Question: I've a query to find all the notes for a lead in sugarcrm. As per the screenshot a lead have 3 or 4 notes.
I would like to concatenate all the notes in a single row (name column) based on lead's ID.
My query is,
---
'''
SELECT l.first_name, l.last_name, l.id, n.name, n.description
FROM
leads AS l inner join notes as n on l.id = n.parent_id
where l.deleted = 0
and n.deleted = 0
and l.id='104c4b25-adab-32f3-16ee-50d098a5dd5d'
'''
---

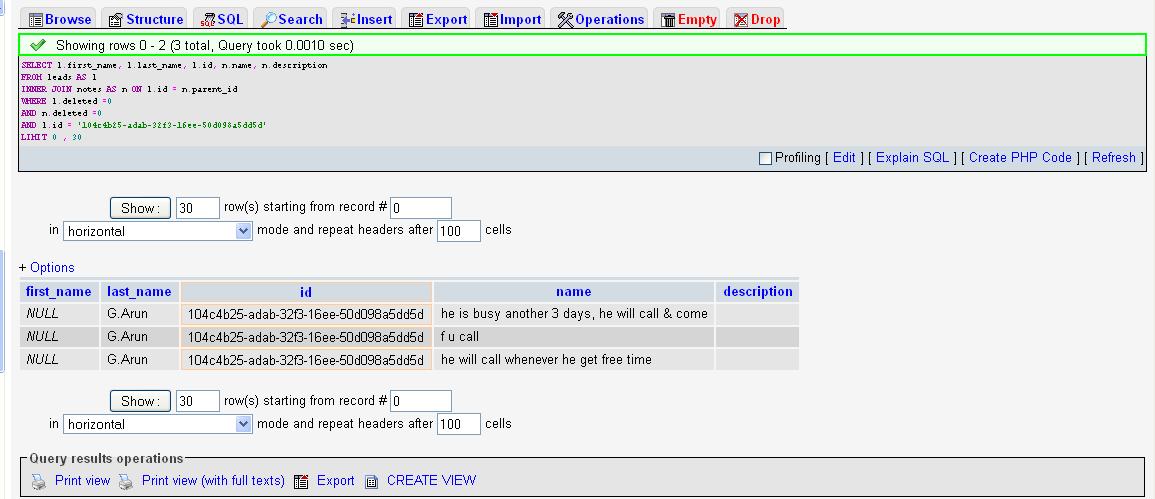
Answer: You can use <URL> function
'''
SELECT l.first_name, l.last_name, l.id, group_concat(n.name), n.description
FROM
leads AS l inner join notes as n on l.id = n.parent_id
where l.deleted = 0
and n.deleted = 0
and l.id='104c4b25-adab-32f3-16ee-50d098a5dd5d'
group by l.id
'''